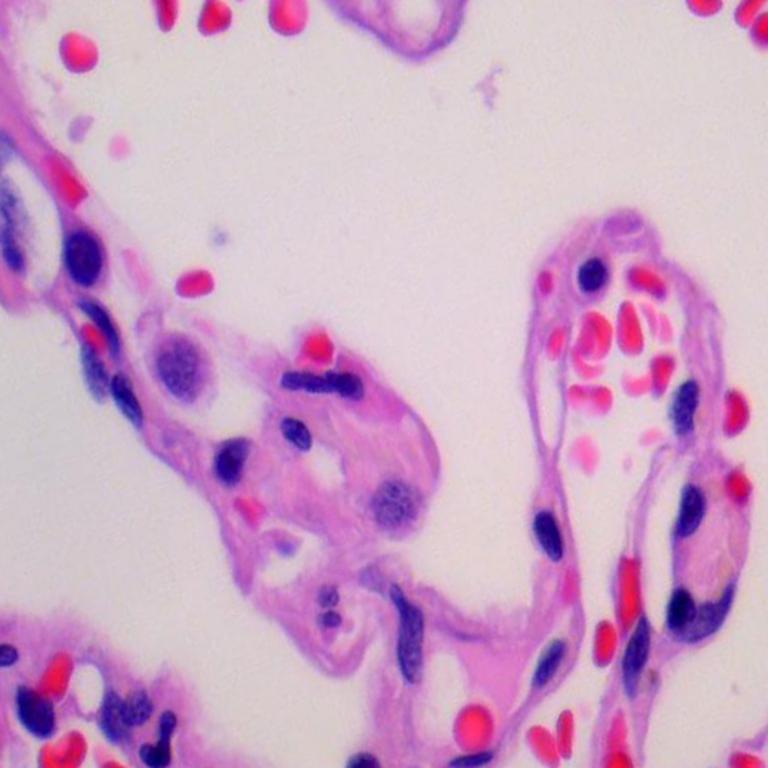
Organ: lung
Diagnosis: benign